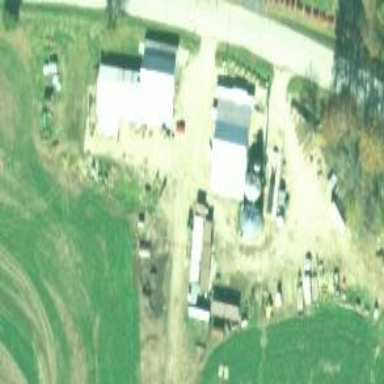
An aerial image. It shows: Farmyard area.